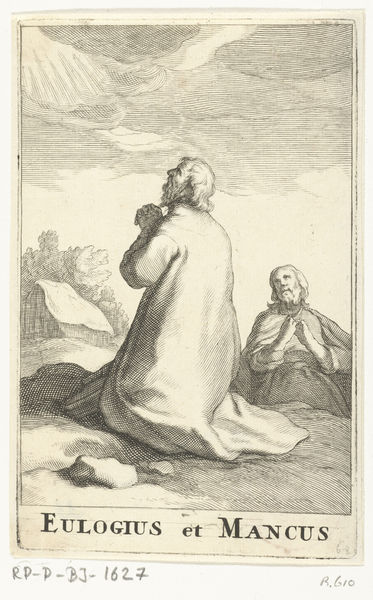
Titel: Heilige Eulogius van Alexandrië en Mancus
Künstler: Frederick Bloemaert
Standort: Amsterdam
Institution: Rijksmuseum
Schlagwörter: himmel, men, white, black, hair, old, painting, portrait, sitting, two, hand, cloud, clouds, heaven, man, rock, rocks, sky, stone, tree, mountain, trees, forest, drawing, paper, black and white, coat, sketch, beard, outside, sunshine, menschen, cape, jesus, prayer, ground, pencil, religion, bart, farm, farmer, cottage, god, christ, old men, charcoal, christian, begging, bible, kneeling, pray, hope, praying, latin, illumination, pleading, beten, sepia, knee, words, mount, kneel, b/w, crying, beards, numbers, praise, woodblock, title, word, religous, worship, training, prayers, eulogius, mancus, eulogius et mancus, 1627, eulogius mancus, gio, mediation, portraight